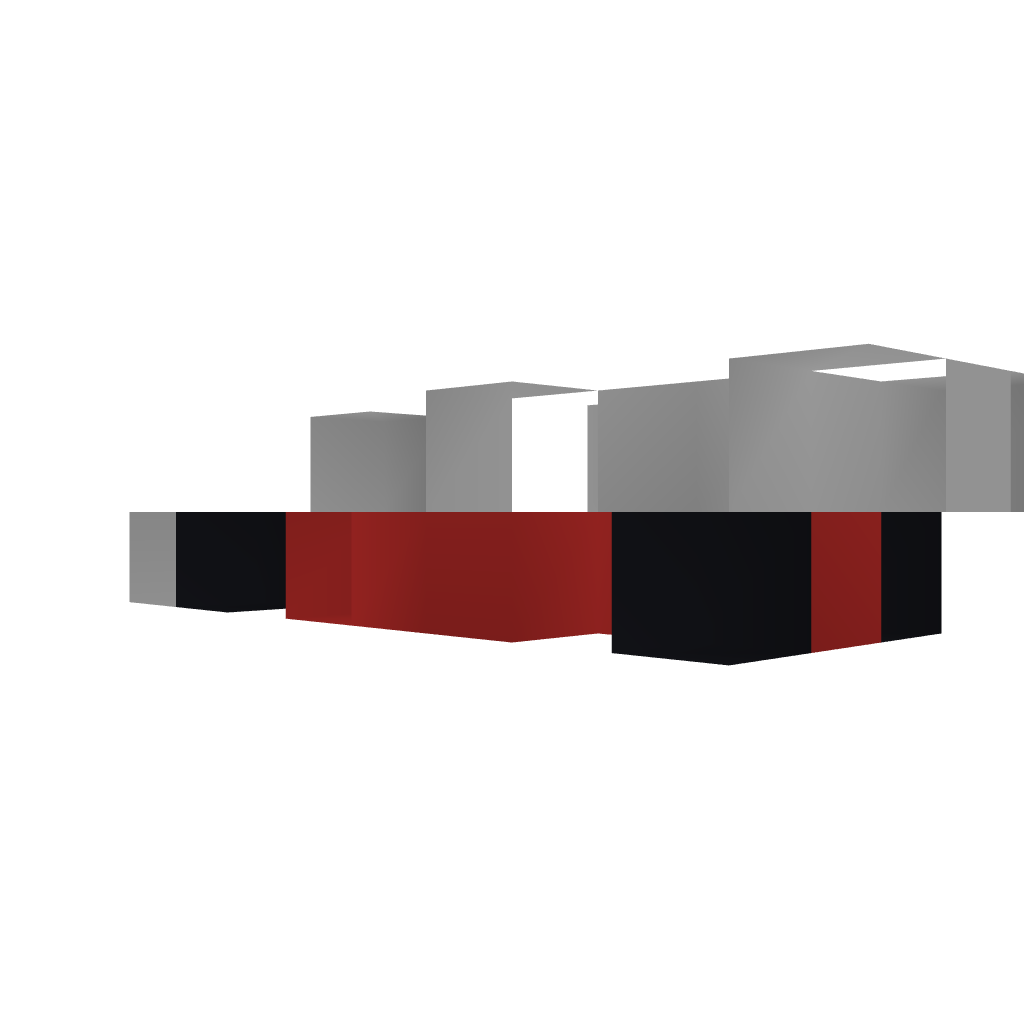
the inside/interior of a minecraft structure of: F-1 racecar